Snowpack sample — Rabbit Ears Pass, Jackson County, Colorado, USA (12/17/25, 1:08 PM MST)
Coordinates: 40.387, -106.625
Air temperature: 34 °F
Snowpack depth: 46 cm
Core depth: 20 cm
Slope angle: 6°, slope face: 165°
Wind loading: medium
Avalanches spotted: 0
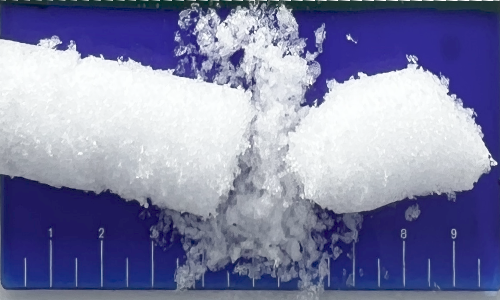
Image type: core
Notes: No avalanches spotted nearby, although collected in a meadowy area with minimal risk on this face of the pass.